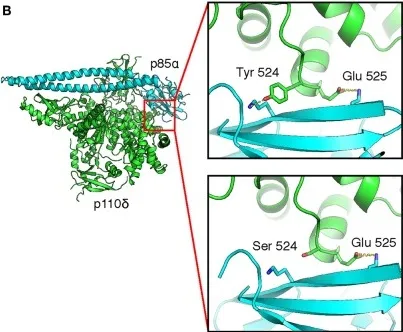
A novel Y524S variant in p110delta causes APDS. (B) Molecular model showing the location of the Y524S variant in relation to p85alpha. Note the loss of the hydrogen bond and buried surface area when Tyr 524 is mutated to Ser.
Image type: radiology (spect)